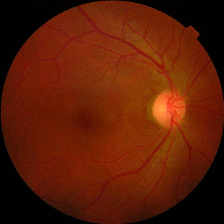
Diabetic retinopathy grade: No DR